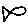
Label: fish